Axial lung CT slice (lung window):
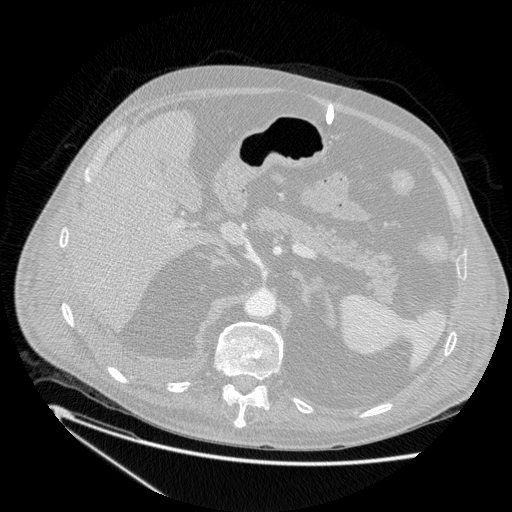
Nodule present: no